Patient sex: M
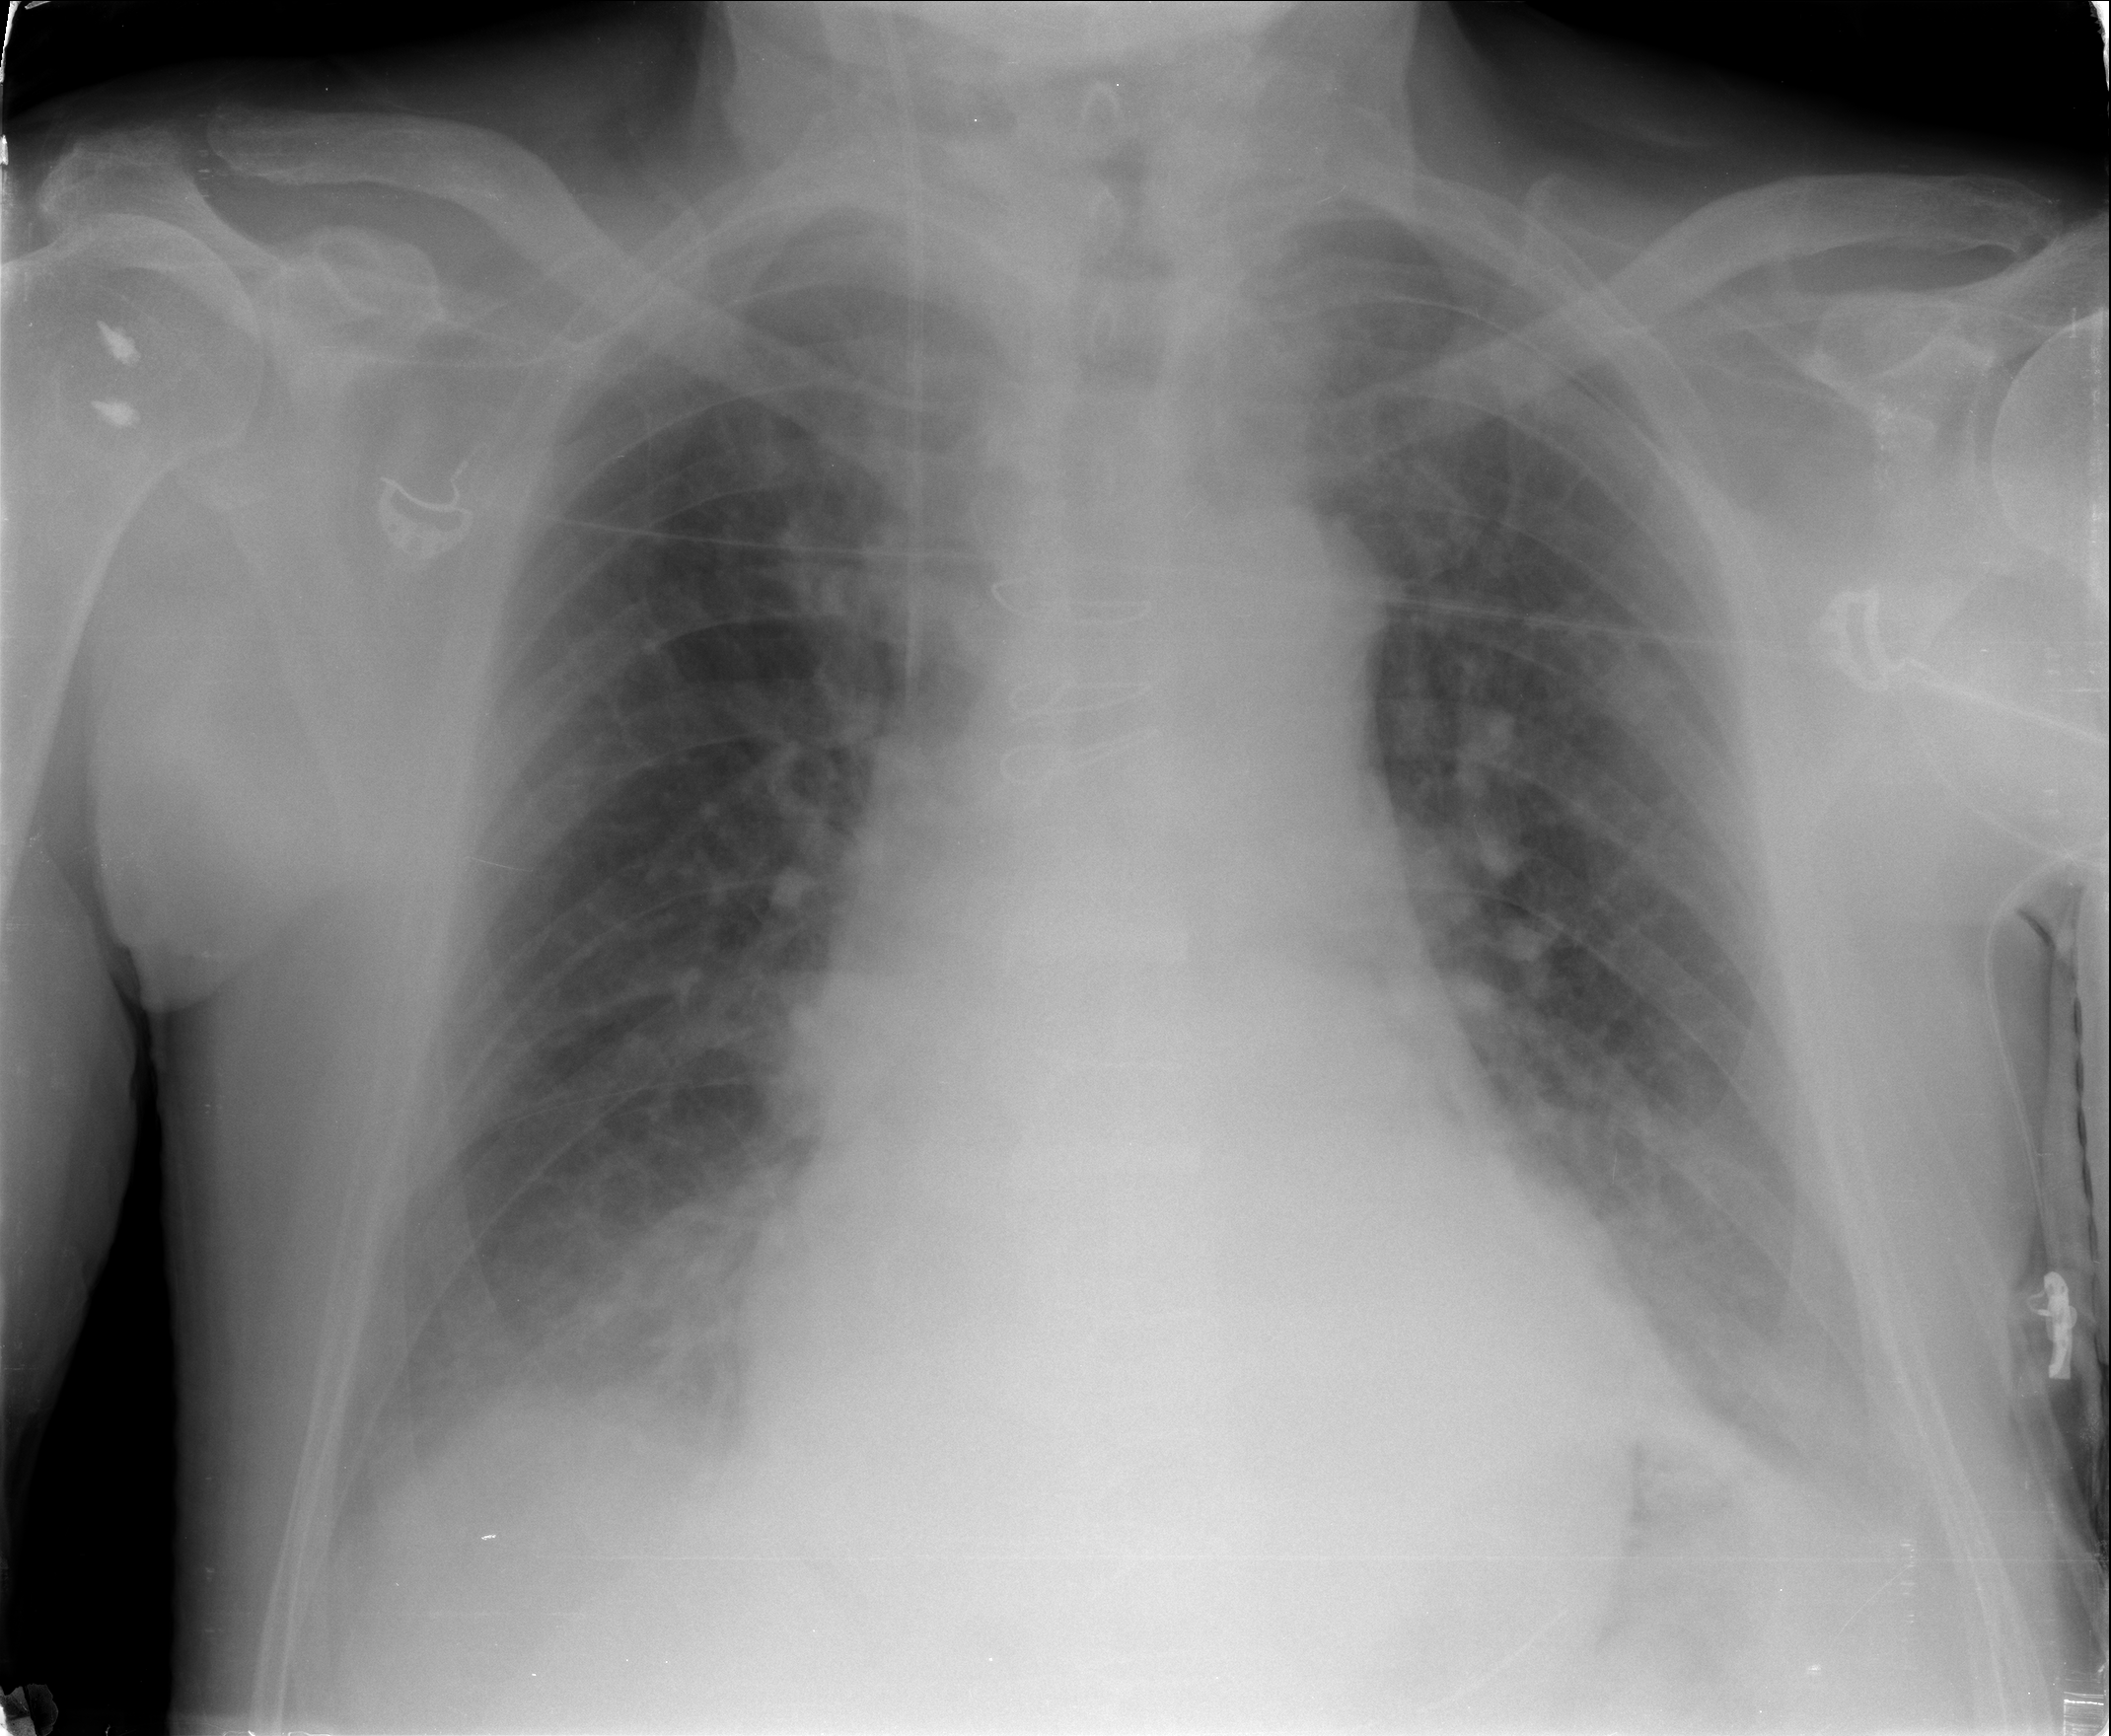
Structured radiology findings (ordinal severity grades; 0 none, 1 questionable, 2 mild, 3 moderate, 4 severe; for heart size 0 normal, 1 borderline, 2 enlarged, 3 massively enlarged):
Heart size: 0
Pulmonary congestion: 2
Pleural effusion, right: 0
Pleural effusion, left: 2
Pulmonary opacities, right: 0
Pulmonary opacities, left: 0
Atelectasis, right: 2
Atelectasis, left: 2